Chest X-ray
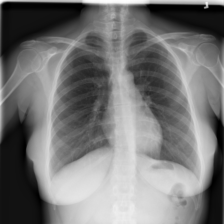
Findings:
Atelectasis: negative
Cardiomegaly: negative
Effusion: negative
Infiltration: negative
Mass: negative
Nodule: negative
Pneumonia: negative
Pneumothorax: negative
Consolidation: negative
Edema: negative
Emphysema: negative
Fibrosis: negative
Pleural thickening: negative
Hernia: negative